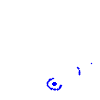
Particle: proton